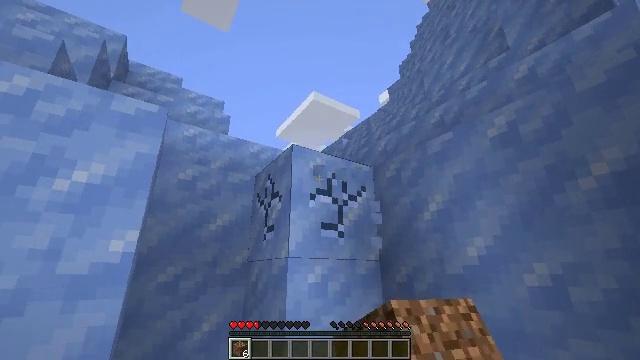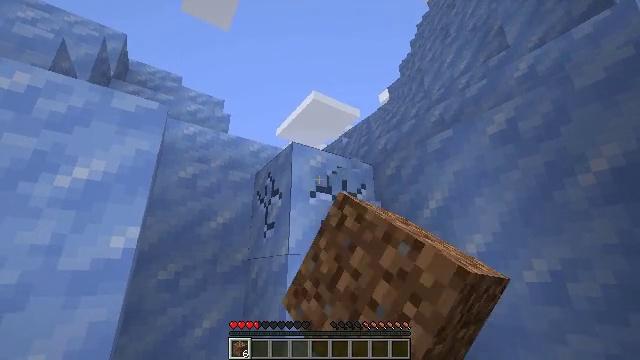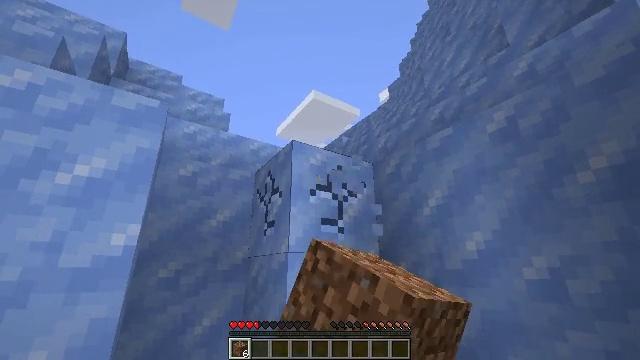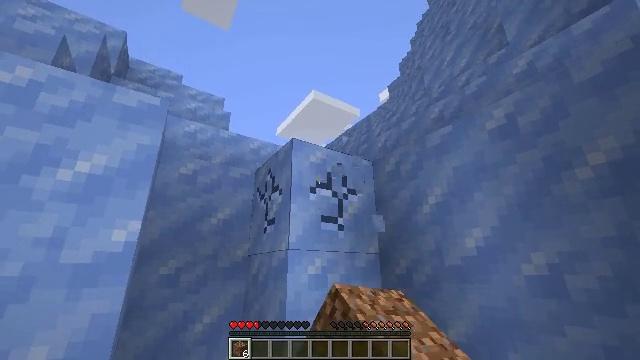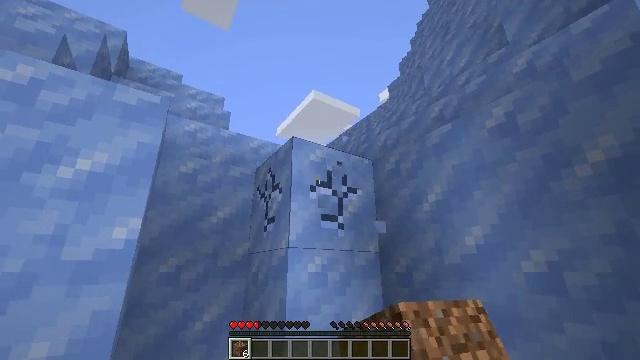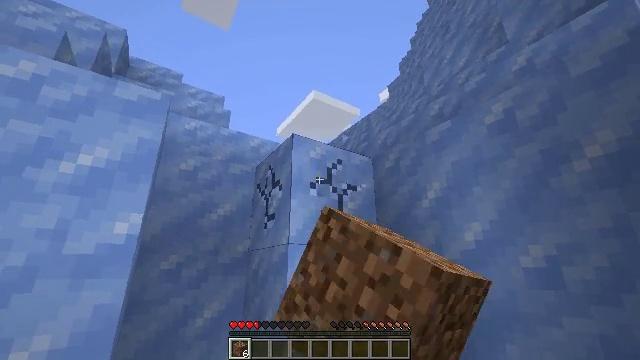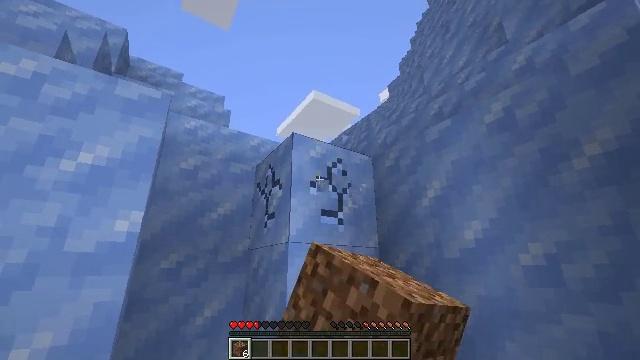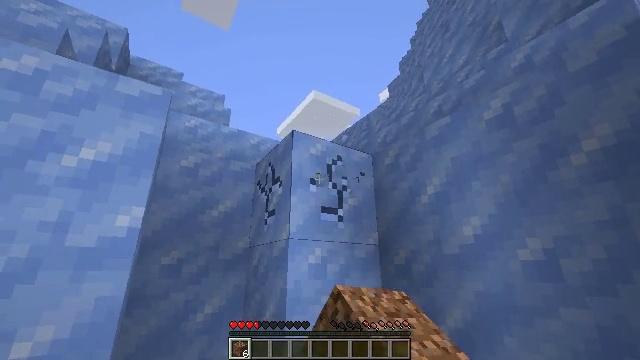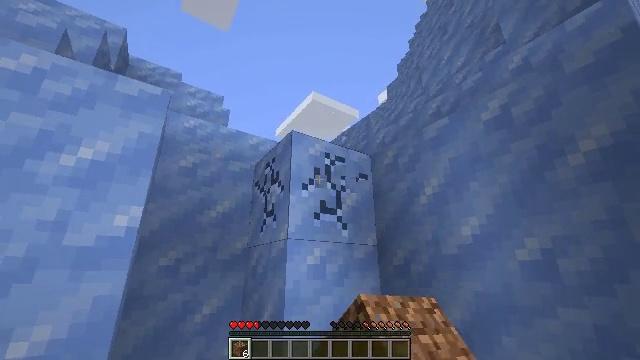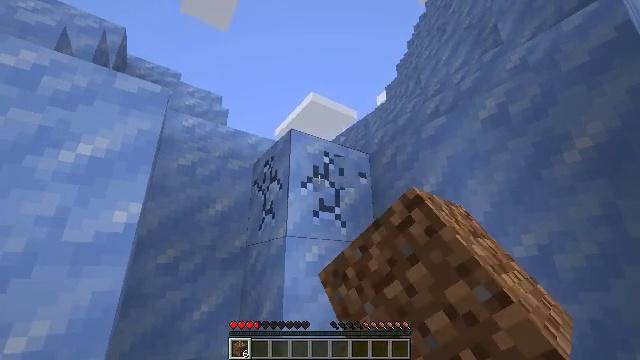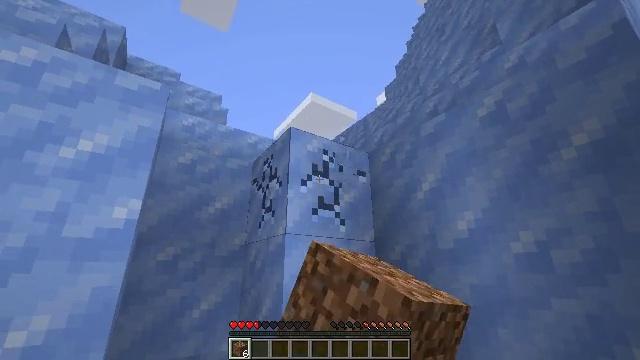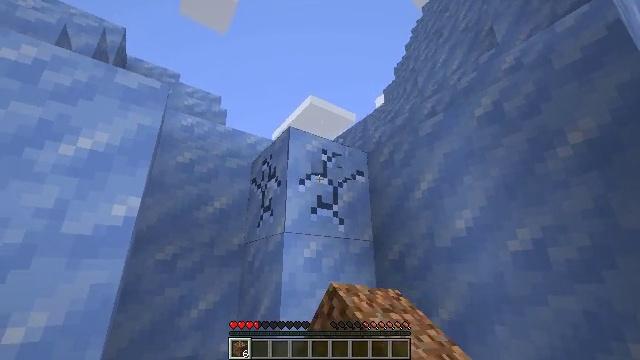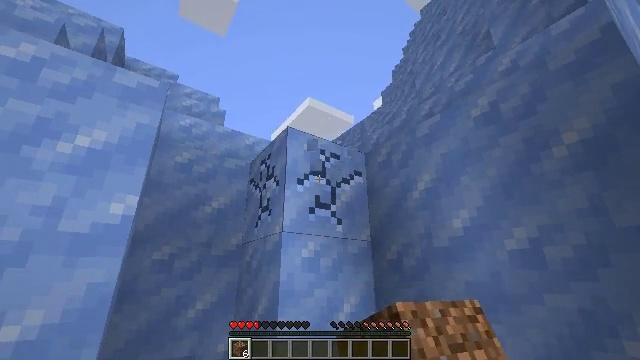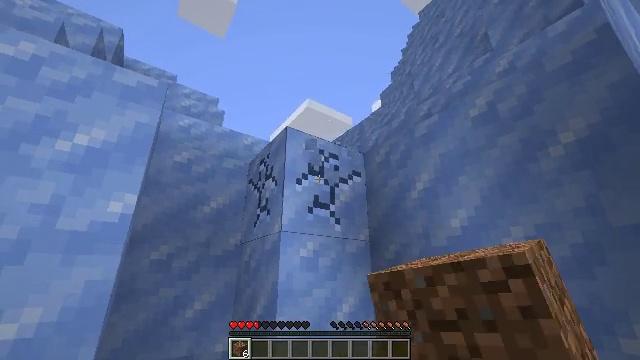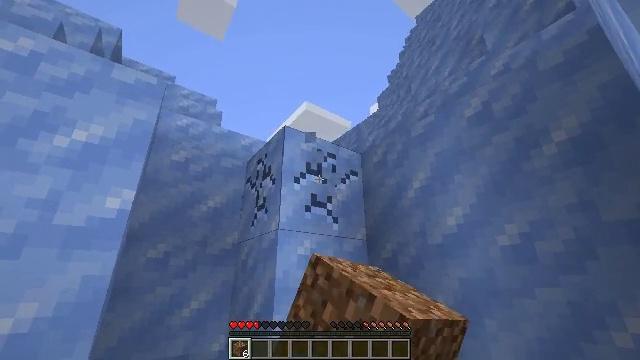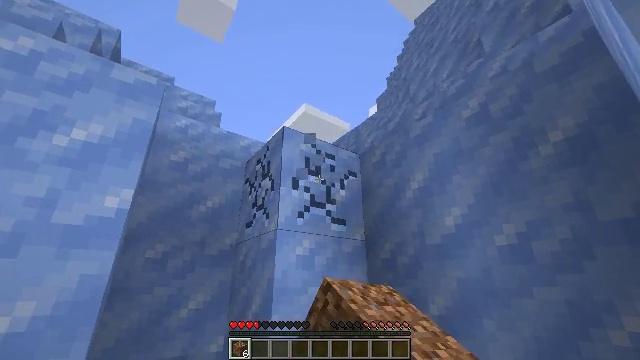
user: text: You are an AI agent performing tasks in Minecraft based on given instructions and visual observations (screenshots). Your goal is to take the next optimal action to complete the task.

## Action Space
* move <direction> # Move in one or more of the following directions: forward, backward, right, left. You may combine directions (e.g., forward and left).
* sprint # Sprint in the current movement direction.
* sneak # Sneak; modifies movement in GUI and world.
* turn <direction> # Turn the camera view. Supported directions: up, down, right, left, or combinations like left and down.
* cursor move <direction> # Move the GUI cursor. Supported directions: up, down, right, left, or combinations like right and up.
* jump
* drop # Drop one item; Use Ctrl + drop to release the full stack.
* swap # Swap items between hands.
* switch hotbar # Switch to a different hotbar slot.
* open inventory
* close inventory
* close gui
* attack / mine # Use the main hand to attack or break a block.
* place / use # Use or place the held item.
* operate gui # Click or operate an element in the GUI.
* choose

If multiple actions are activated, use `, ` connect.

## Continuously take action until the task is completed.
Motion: motion action
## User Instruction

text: Break packed ice to add to inventory.
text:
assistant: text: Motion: attack / mine
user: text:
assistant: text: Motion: attack / mine
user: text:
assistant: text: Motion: attack / mine
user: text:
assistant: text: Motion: attack / mine
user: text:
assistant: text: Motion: attack / mine
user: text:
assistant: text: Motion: attack / mine
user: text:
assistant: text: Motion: attack / mine
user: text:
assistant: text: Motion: attack / mine
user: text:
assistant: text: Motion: attack / mine
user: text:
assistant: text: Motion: attack / mine
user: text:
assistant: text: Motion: attack / mine
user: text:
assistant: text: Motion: attack / mine
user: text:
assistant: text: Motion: attack / mine
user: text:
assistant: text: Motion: attack / mine
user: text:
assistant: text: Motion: attack / mine
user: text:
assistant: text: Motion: attack / mine
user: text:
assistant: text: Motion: attack / mine
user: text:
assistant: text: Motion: attack / mine
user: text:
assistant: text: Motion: attack / mine
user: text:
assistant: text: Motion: attack / mine
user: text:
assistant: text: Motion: attack / mine
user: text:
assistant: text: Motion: attack / mine
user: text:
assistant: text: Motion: attack / mine
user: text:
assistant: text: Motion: attack / mine
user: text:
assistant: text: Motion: attack / mine
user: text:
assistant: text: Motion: attack / mine
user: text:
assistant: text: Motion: attack / mine
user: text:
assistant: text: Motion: attack / mine
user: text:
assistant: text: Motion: attack / mine
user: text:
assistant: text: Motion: attack / mine